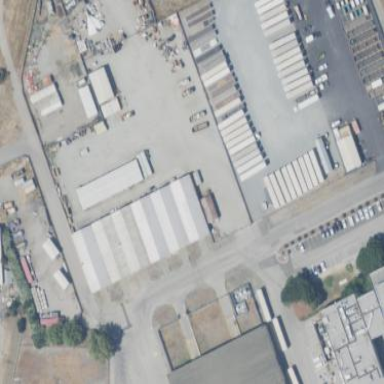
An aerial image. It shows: Warehouse.